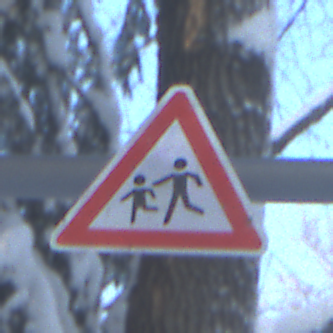
Verkehrszeichen: KinderRechts
Umgebung: Outdoor, Nature
Tageszeit: MorningAfternoon
Wetter: Clear
Licht: Natural
Jahreszeit: Winter
Kontrast: LowContrast